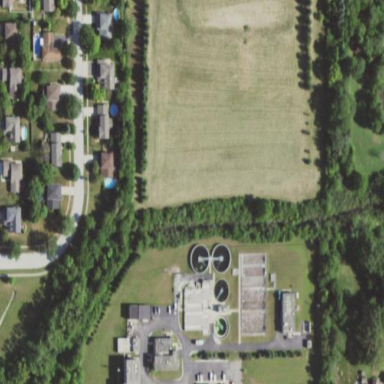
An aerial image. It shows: View of wastewater plant.